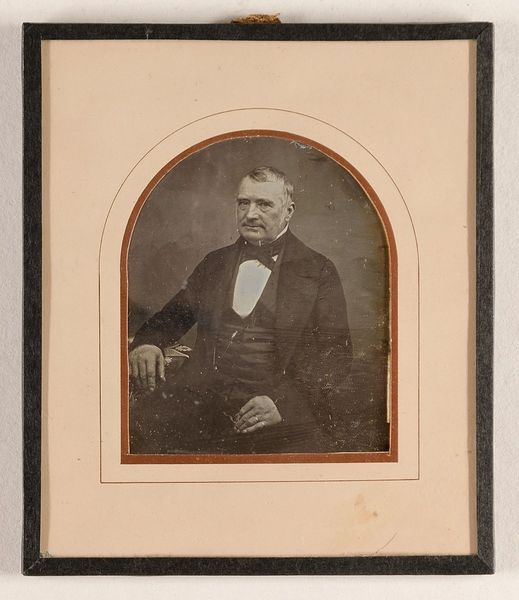
Titel: Herr Schauenburg
Standort: Hamburg
Institution: Museum für Kunst und Gewerbe Hamburg
Schlagwörter: mann, braun, finger, mund, nase, stirn, blick, anzug, hemd, augen, rahmen, hände, portrait, porträt, figur, haare, sitzend, bogen, weste, foto, fotografie, photographie, ringe, photo, lichtbild, daguerreotypie, bildwerke, angewandte und bildende kunst, hessische systematik, porträtfotografie, porträtphotographie, hüftbild